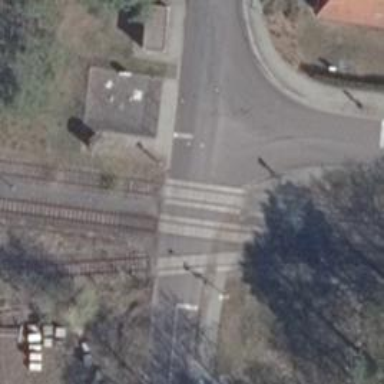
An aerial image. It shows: Crossing for the railway.